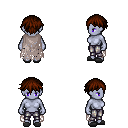
a pixel art fantasy rpg character, female body template, dark elf, purple skin, gray tattered cape, metal pants, brown short bangs hairstyle, gray slippers, four views (front, back, left, right), 2x2 character sprite sheet, small pixel art, hard edges, no anti-aliasing